Question: I'm a Rails beginner trying to allow users to assign a single category to their postings. The categories list is handled in a separate table.
The drop down works in that it shows two options when there are two categories and three options when I add a third. The problem is it isn't showing the category names, but what seem to be system identifiers of some kind.
Specifically here is a screen grab:

This is the relevant code:
'''
<div class="field">
<%= f.select :category, Category.all, :prompt => "Select One" %>
</div>
'''
And the schema
'''
create_table "categories", force: true do |t|
t.string "category_name"
t.datetime "created_at"
t.datetime "updated_at"
'''
Any ideas? Thank you.
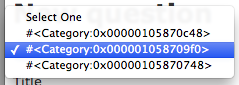
Answer: The problem you have is basically that when you load a series of 'ActiveRecord' objects (with the likes of 'Category.all'), they are just going to come back with a series of objects that
your application can use.
As you've demonstrated by your image, your 'select' box is only outputting the <URL> - which means that you will need to output a specific of the object in order to make it work the way you wish.
--
To do this, as 'SteveTurczyn' has pointed out, you should tell Rails which attributes to use as the ':value' and 'outputted text' of the element:
'''
<%= f.select (:category_id, Category.all, :id, :category_name) %>
'''
---
Something you should consider is the structure of your database - if you've got a data table called 'categories', you'll generally want to keep the 'attribute' names single words which can to this name.
Essentially, your 'category_name' should just be 'name', as this will allow you to call the following:
'''
#app/controllers/categories_controller.rb
Class CategoriesController < ApplicationController
def show
@category = Category.find params[:id]
#-> @category.name
#-> your current = @category.category_name
end
end
'''